Question: Chat set up. messagetableView bottom constraint attached to top of dockView. Unfortunately the tableView messageCell doesn't conform to the same constraint forced on the tableView. In my screenshot you can see the yellow tableView. It starts at the top of the superView and extends down to the top of the UIViewDock. The white messageCell does not follow the tableView. Obviously the messageCell is doing this because there are only 5 rows of messages so how do I make the white cell start at the bottom of the tableView like chat apps do?
Someone in another old thread said to use this Obj-C.
'''
@property (nonatomic, assign) BOOL shouldScrollToLastRow;
- (void)viewDidLoad
{
[super viewDidLoad];
_shouldScrollToLastRow = YES;
}
- (void)viewDidLayoutSubviews
{
[super viewDidLayoutSubviews];
// Scroll table view to the last row
if (_shouldScrollToLastRow)
{
_shouldScrollToLastRow = NO;
[self.tableView setContentOffset:CGPointMake(0, CGFLOAT_MAX)];
}
}
'''
Is this correct and how would I do it in Swift?

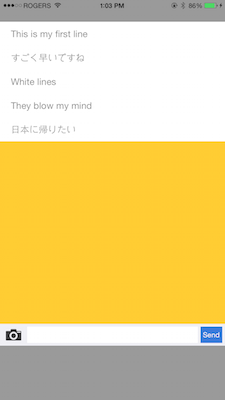
Answer: Make your messageCell the footer of the table view so it will always stick to the bottom of the table. You can add a view to the table in IB, and give it an IBOutlet (I call mine footer in the code below).
'''
@IBOutlet weak var footer: UIView!
@IBOutlet weak var tableView: UITableView!
override func viewDidLoad() {
super.viewDidLoad()
tableView.rowHeight = 44
tableView.tableFooterView = footer
tableView.setContentOffset(CGPoint(x: 0, y: tableView.contentSize.height), animated: false)
}
'''
In the "Send" button's action method, you can do this to add a new row and keep the table scrolled to the bottom,
'''
@IBAction func sendMessage(sender: UIButton) {
var message = messageField.text
messages.append(message)
let lastPath = NSIndexPath(forRow: messages.count - 1, inSection: 0)
tableView.beginUpdates()
tableView.insertRowsAtIndexPaths([lastPath], withRowAnimation: .Automatic)
tableView.contentSize = CGSize(width: tableView.contentSize.width, height: tableView.contentSize.height + tableView.rowHeight)
tableView.setContentOffset(CGPoint(x: 0, y: tableView.contentSize.height), animated: true)
tableView.endUpdates()
}
'''